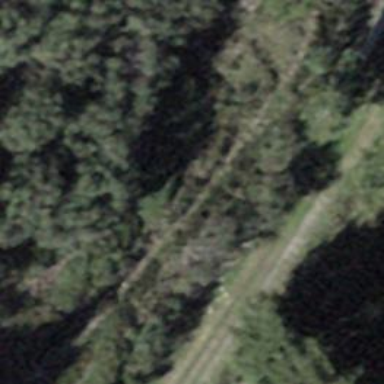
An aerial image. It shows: Abandoned railway.